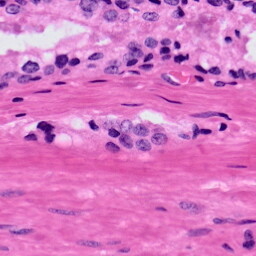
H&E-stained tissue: Prostate